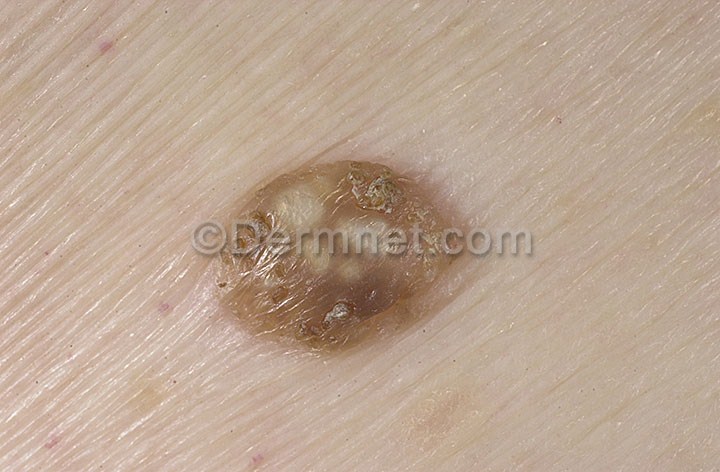
Disease: Seborrheic Keratoses and other Benign Tumors